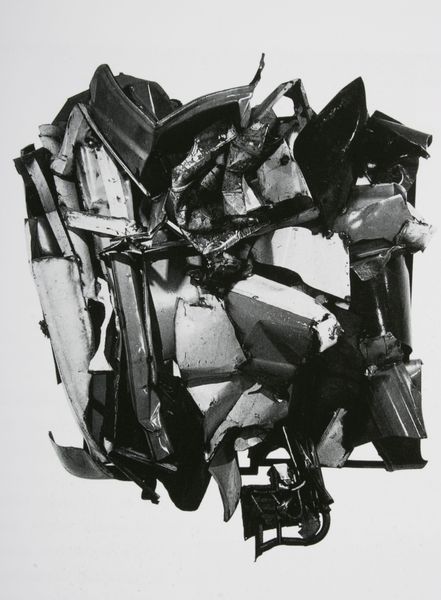
Titel: Essex
Künstler: John Chamberlain
Standort: New York (New York)
Institution: The Museum of Modern Art
Schlagwörter: dunkel, kopf, weiß, kubismus, grau, hell, schwarz, steine, skulptur, moderne, abstrakt, formen, auto, material, metall, reflexion, foto, eisen, haufen, schweben, schawrz, kunst, kiefer, unfall, wrack, gepresst, objekt, blech, verbogen, autos, teile, dokumentation, abfall, müll, zusammen, aluminium, tinguely, schrott, klumpen, dunkel7, abfälle, chamberlain, wertstoffe, zusammengepresst